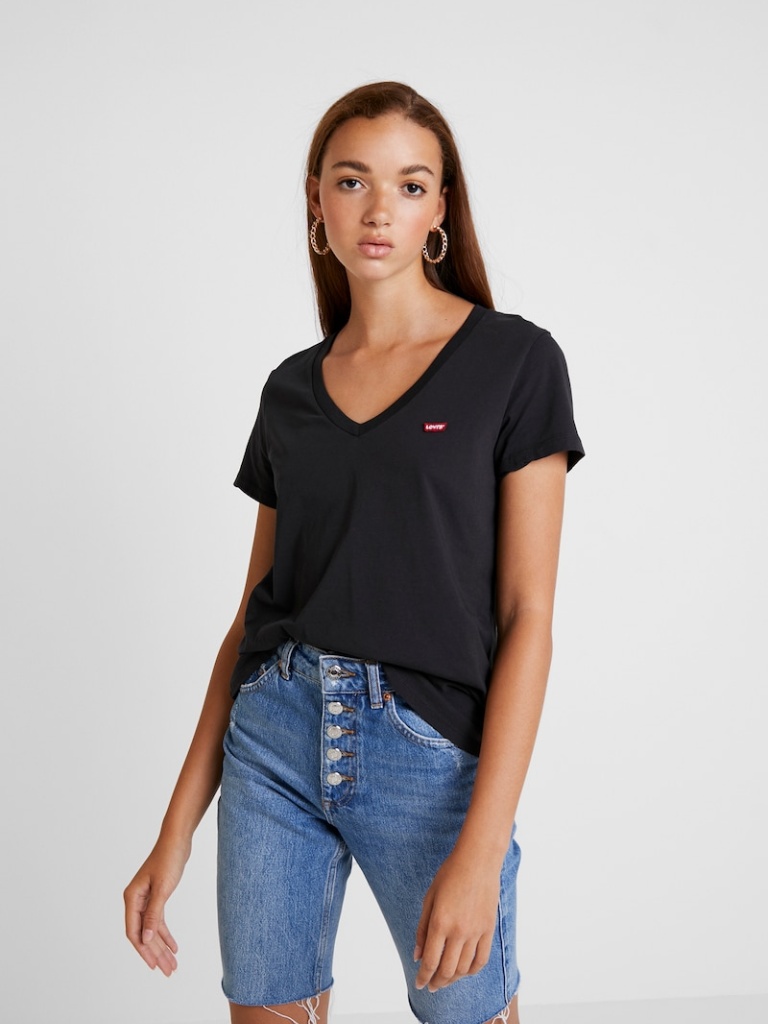
cotton relaxed short sleeve hip length French Tucked v-neck t-shirt